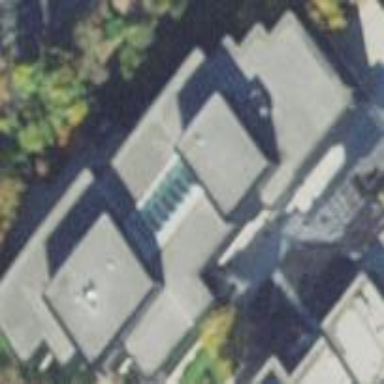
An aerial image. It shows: Part of building.